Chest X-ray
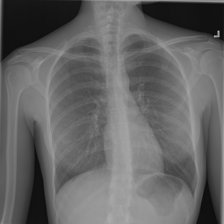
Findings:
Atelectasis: negative
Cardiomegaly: negative
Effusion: negative
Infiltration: negative
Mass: negative
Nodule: negative
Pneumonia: negative
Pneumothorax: negative
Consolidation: negative
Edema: negative
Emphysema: negative
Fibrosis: negative
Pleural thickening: negative
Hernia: negative